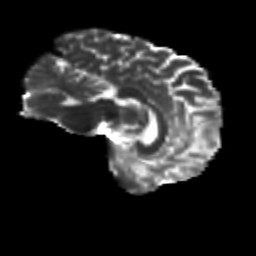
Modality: T2w
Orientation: sagittal
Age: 25
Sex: male
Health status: healthy
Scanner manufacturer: siemens
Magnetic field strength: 3 T
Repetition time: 8.6 s
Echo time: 0.095 s